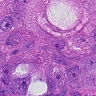
Metastatic tissue present: yes